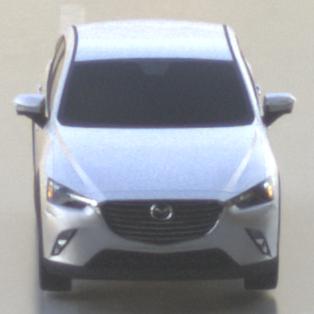
Make: Mazda
Model: CX-3 SKYACTIV-G 120
Detailed model: CX-3 (DK)
Model produced from: 2015/06
Model produced until: 2018/06
Doors: 5
Color: white
Road condition: wet road
Daytime: morning or afternoon
Contrast: medium contrast